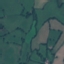
Land use / land cover: Pasture